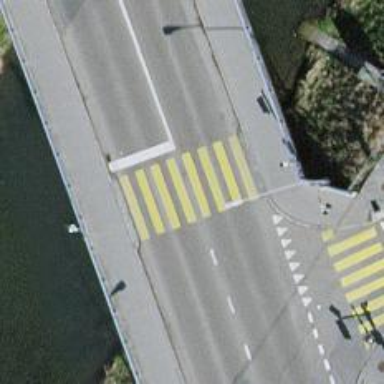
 featuring bridge. There are sidewalks on both sides."